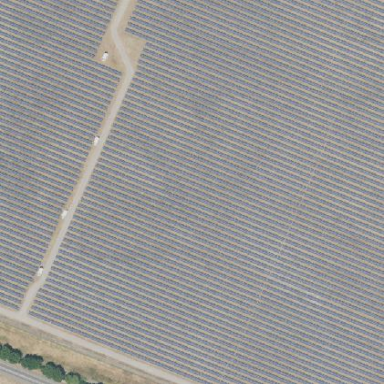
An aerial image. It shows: Industrial area with solar power plant utilizing photovoltaic technology.